Aerial crown-view tile of a tropical tree (Barro Colorado Island, Panama), acquired 20241216:
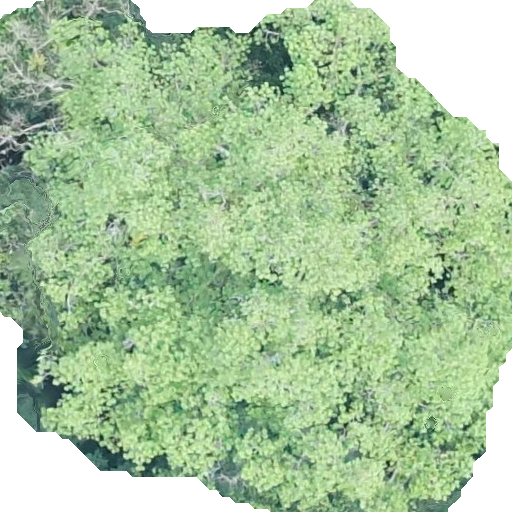
Species: Ficus obtusifolia
GBIF accepted scientific name: Ficus obtusifolia
Crown area: 353.113 m²